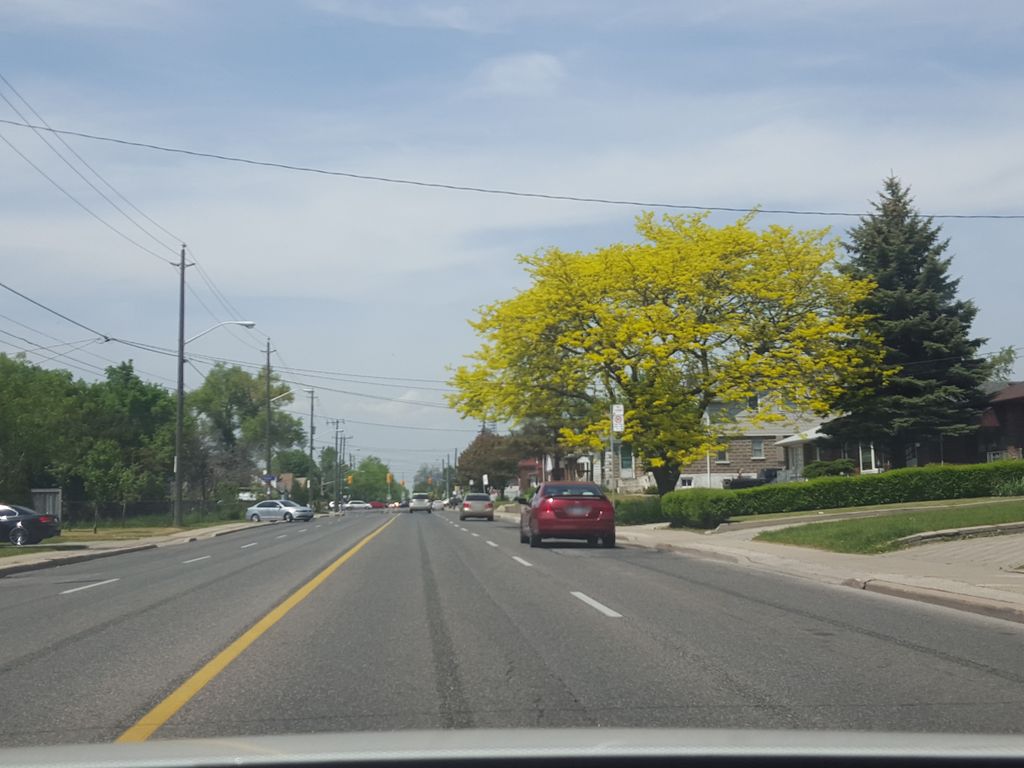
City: toronto